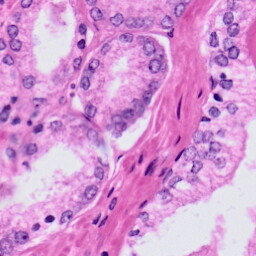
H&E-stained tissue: Prostate